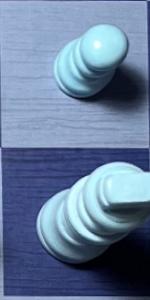
Label: King_White